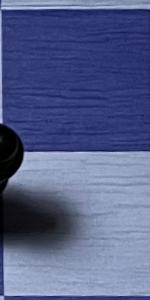
Label: Empty